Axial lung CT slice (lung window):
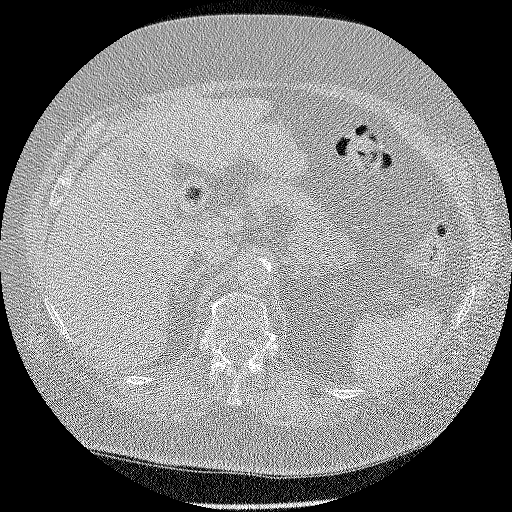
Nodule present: no